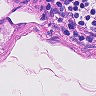
Metastatic tissue present: no